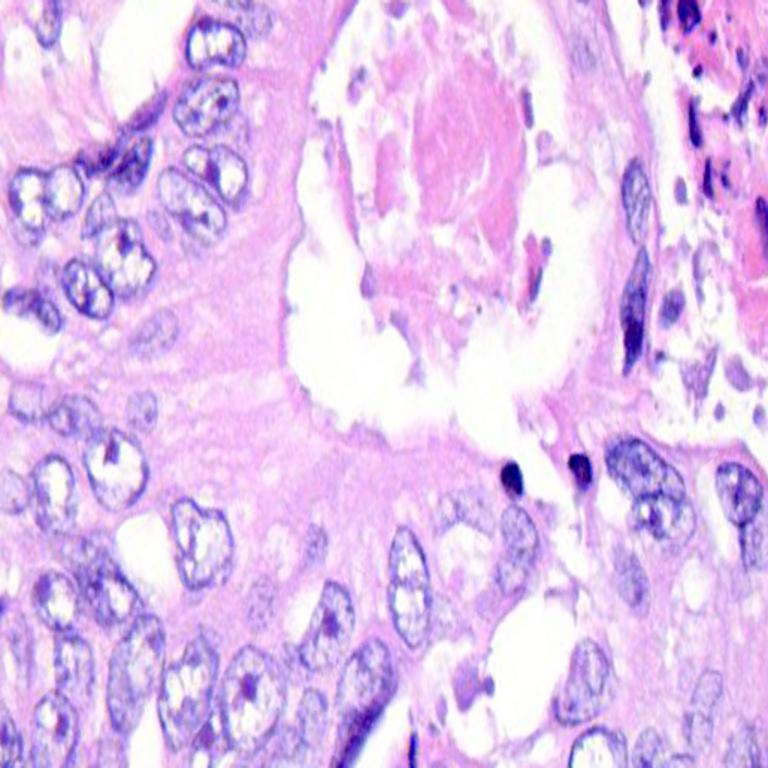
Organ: colon
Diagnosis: adenocarcinomas